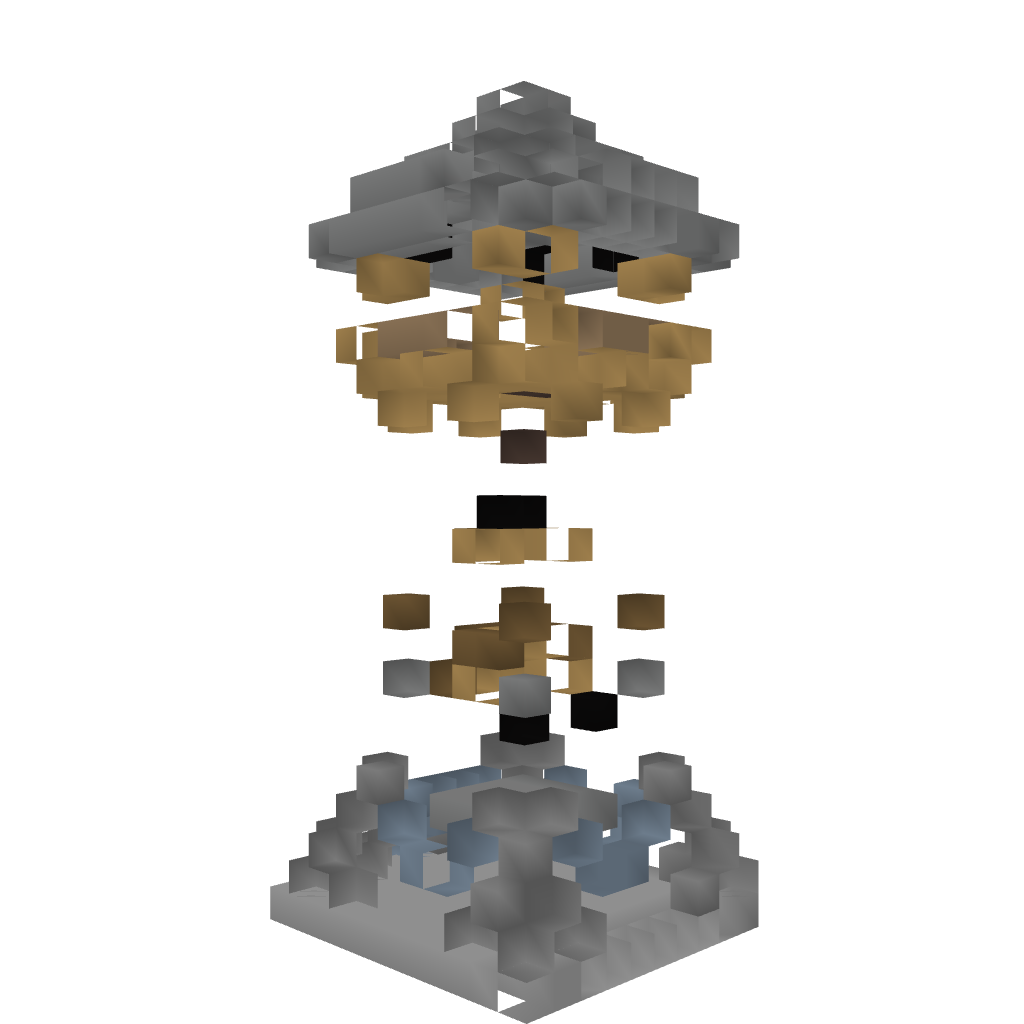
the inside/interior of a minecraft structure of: Watch Tower